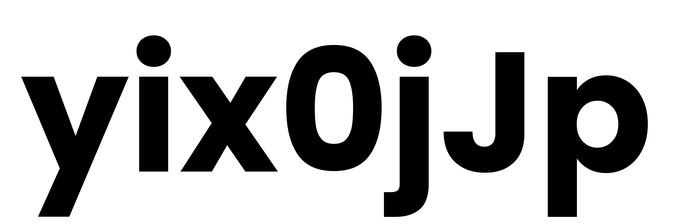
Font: Poppins-Bold